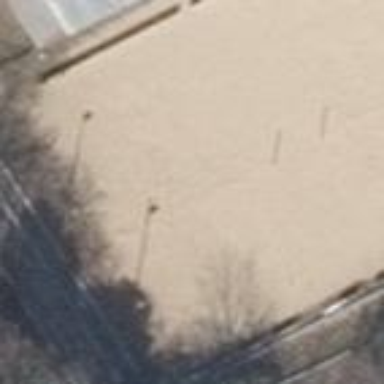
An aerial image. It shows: Volleyball pitch with sand surface for leisure land.